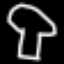
Label: mushroom